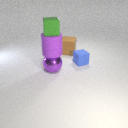
small blue rubber cube to the right of large purple metal sphere